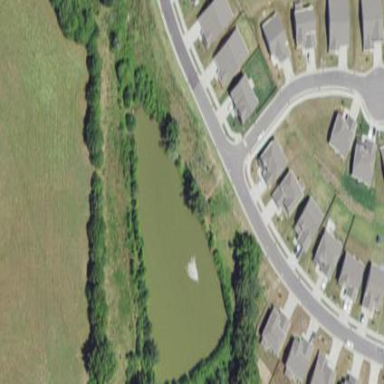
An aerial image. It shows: Pond surrounded by natural water.